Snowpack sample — Loveland Pass, Silver Plume, Colorado, USA (12/14/25, 10:50 AM MST)
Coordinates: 39.664, -105.882
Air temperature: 36 °F
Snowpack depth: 67 cm
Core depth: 10 cm
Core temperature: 50 °F
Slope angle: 6°, slope face: 326°
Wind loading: low
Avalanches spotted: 0
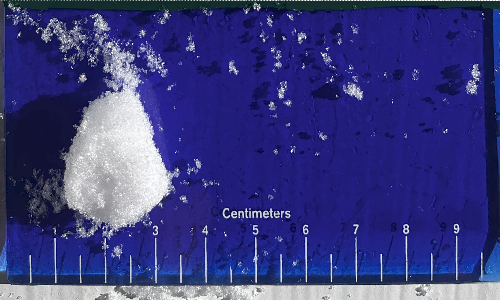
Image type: core
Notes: No avalanches spotted, very late start to the season with minimal snowpack